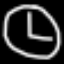
Label: clock